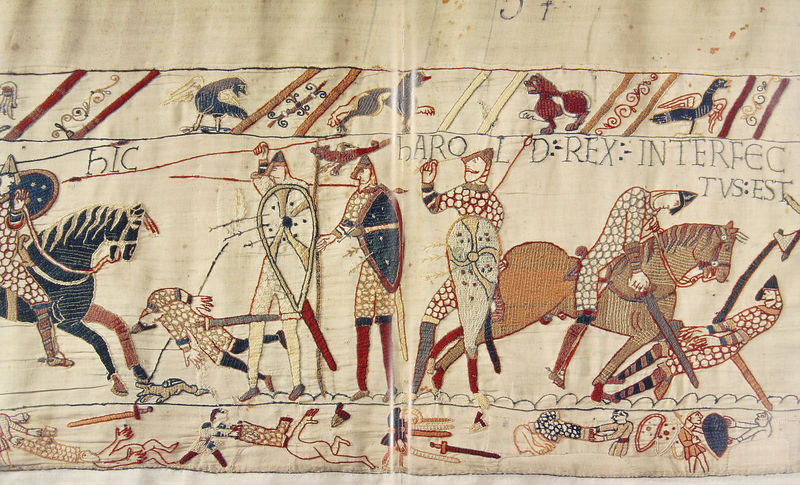
Titel: Teppich von Bayeux
Institution: Bayeux, Städtisches Museum
Schlagwörter: blau, kampf, rot, tuch, teppich, stickerei, stoff, pferd, pferde, reiter, schrift, krieg, schlacht, bordüre, wolle, schild, schwert, schwerter, text, tote, helm, pfau, ritter, rüstung, axt, lanzen, löwe, speer, pfeil, pfeile, zeichung, wot, kmpf, a, bayeux, hastings, normannen